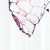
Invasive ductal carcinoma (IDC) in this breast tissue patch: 0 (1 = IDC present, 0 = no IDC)